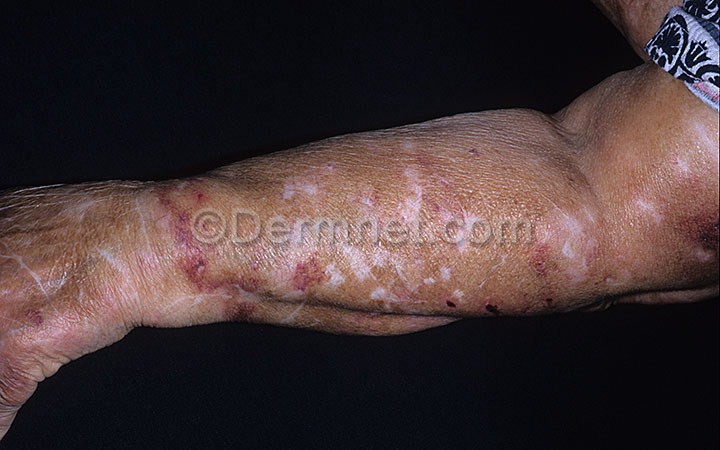
Disease: Light Diseases and Disorders of Pigmentation